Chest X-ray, PA view. Patient: 19 years old, sex F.
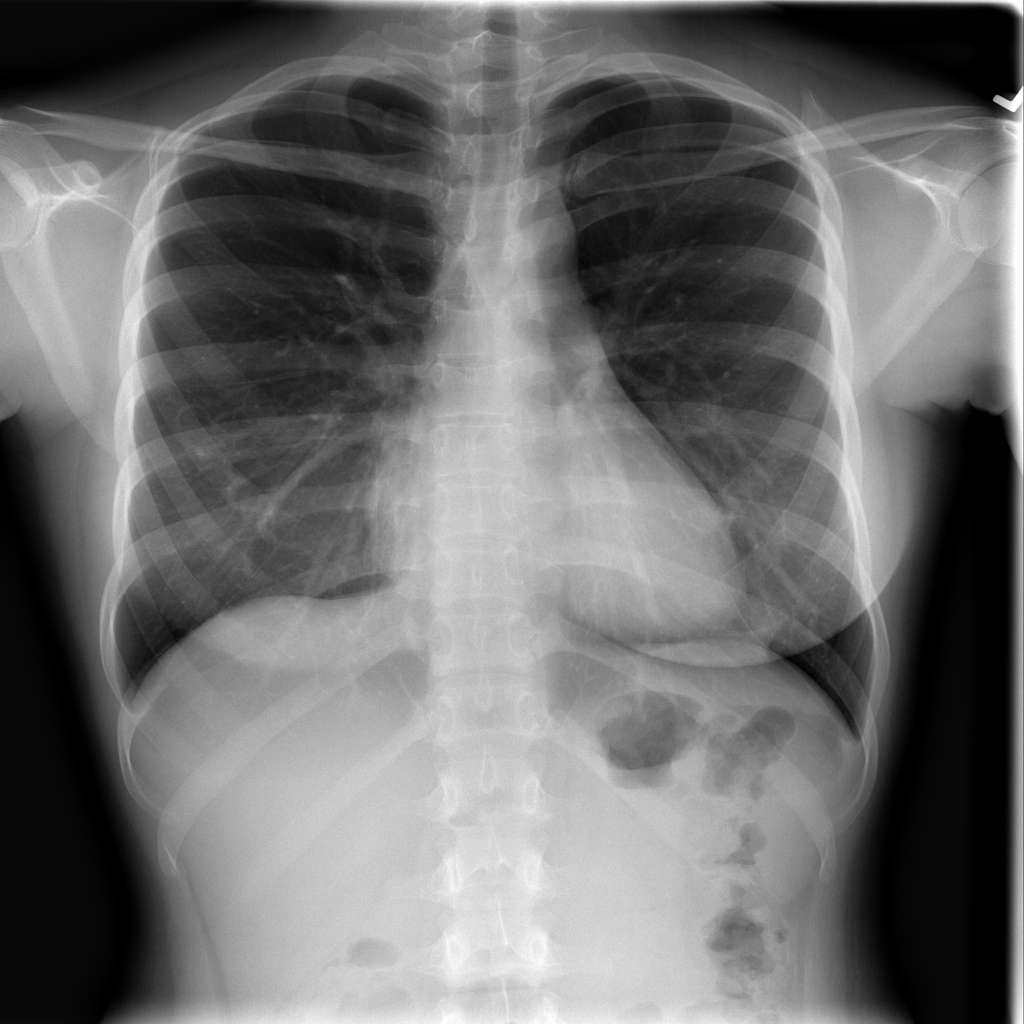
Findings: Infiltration